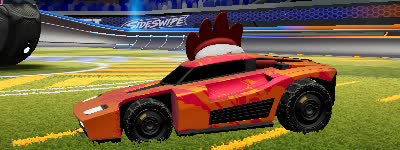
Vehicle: breakout